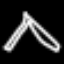
Label: The Eiffel Tower